RGB frame:
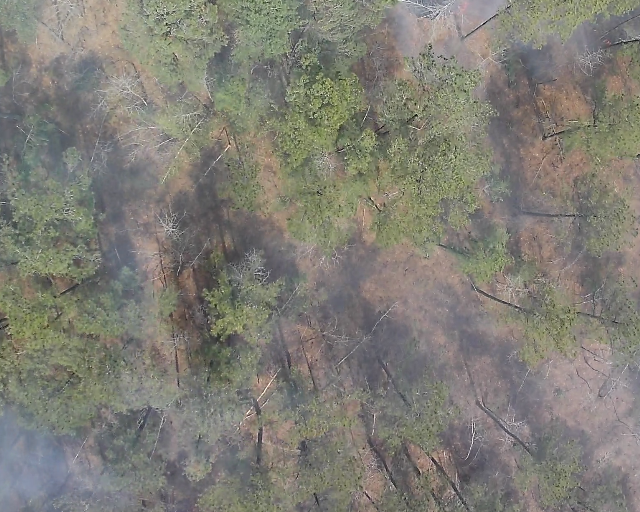
Thermal frame:
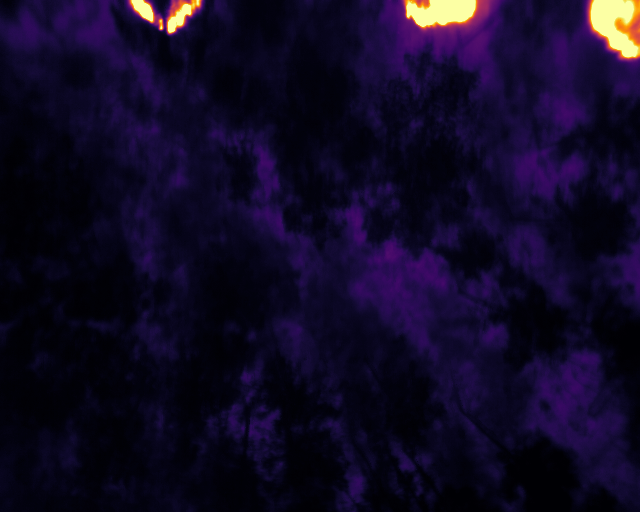
Captured: 2026-02-26 02:28:08
Pixels at or above 80 °C: 4679 (fraction of frame: 0.01428)